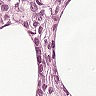
Metastatic tissue present: yes